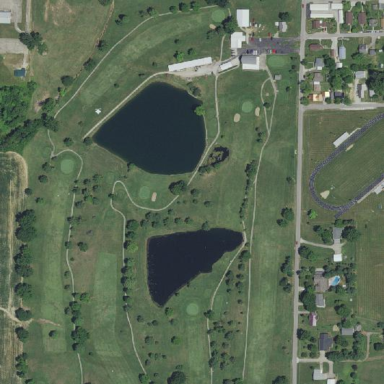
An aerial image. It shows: Golf course.